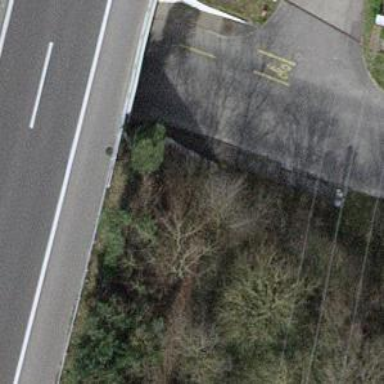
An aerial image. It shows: Set of steps on the road.